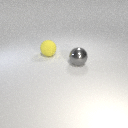
large yellow rubber sphere to the left of large gray metal sphere